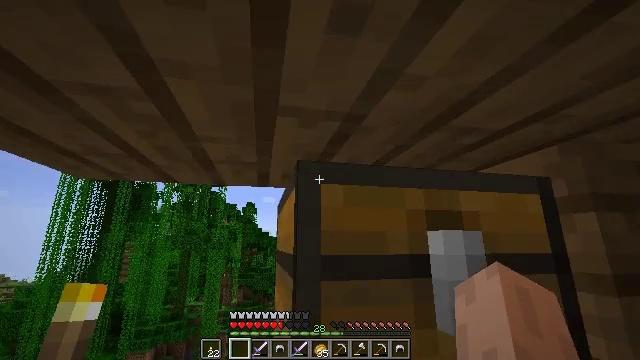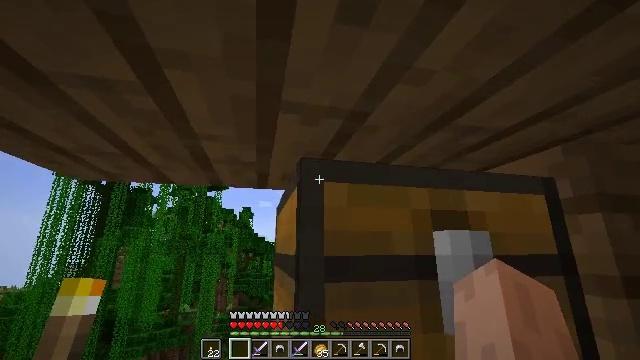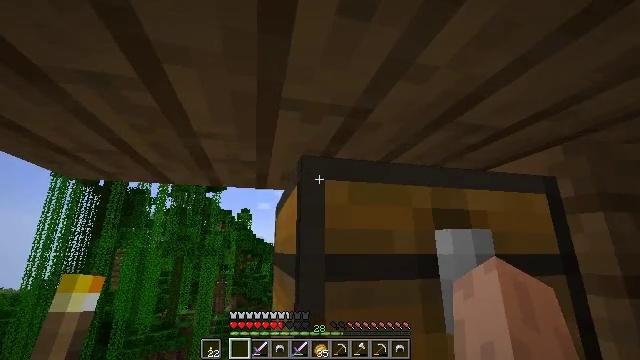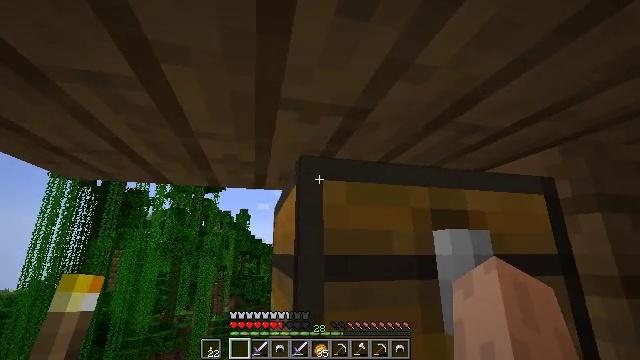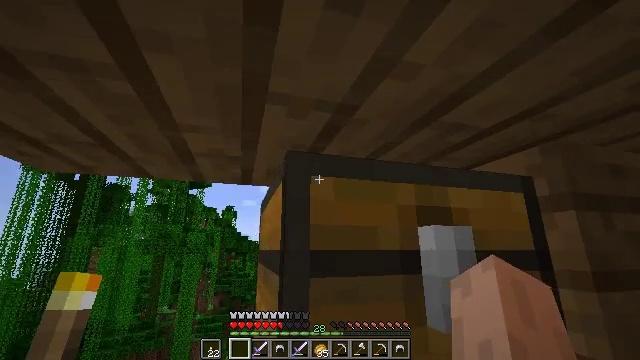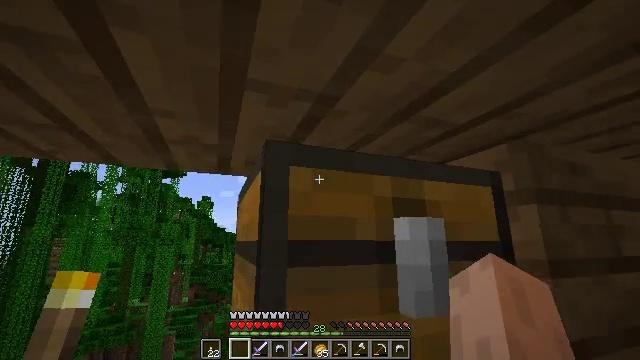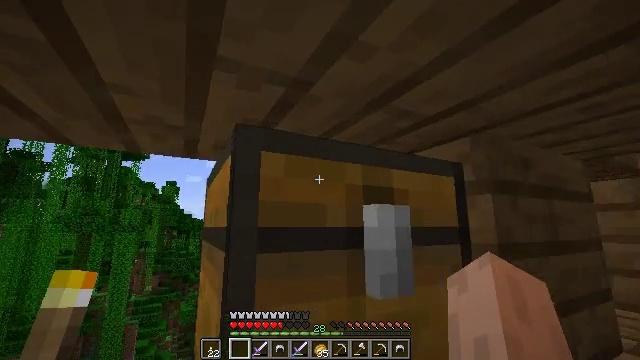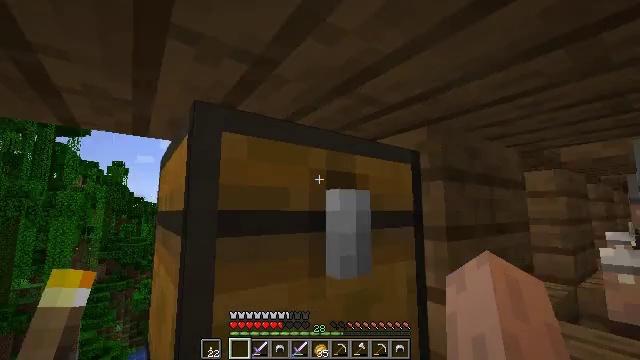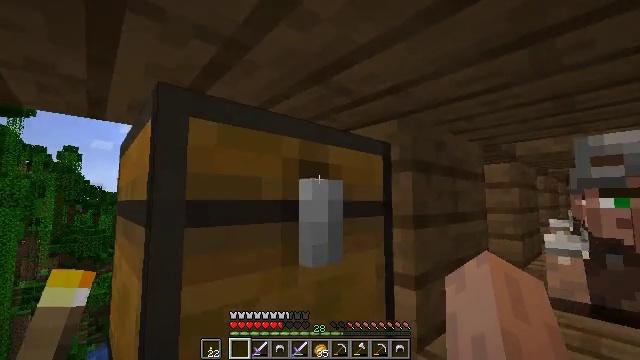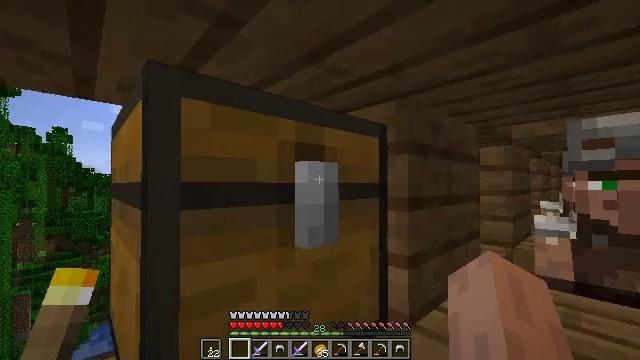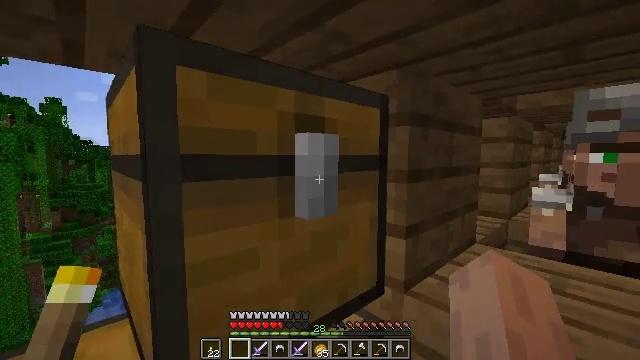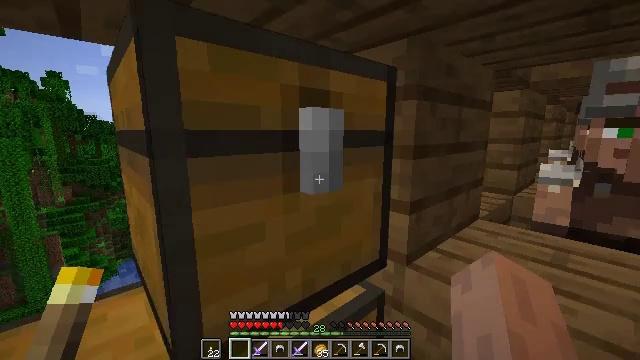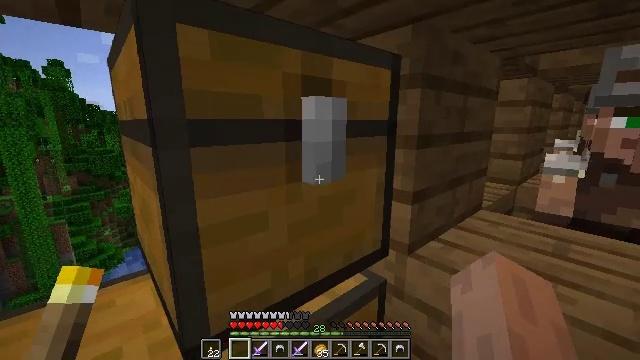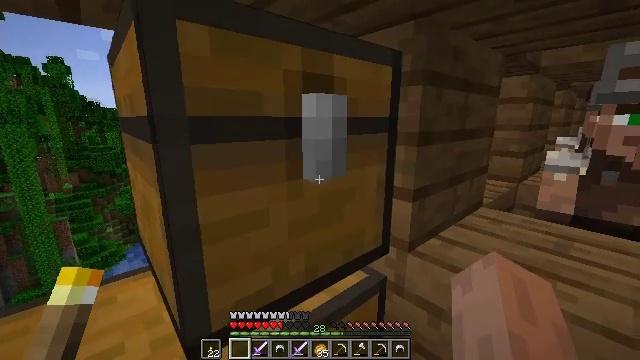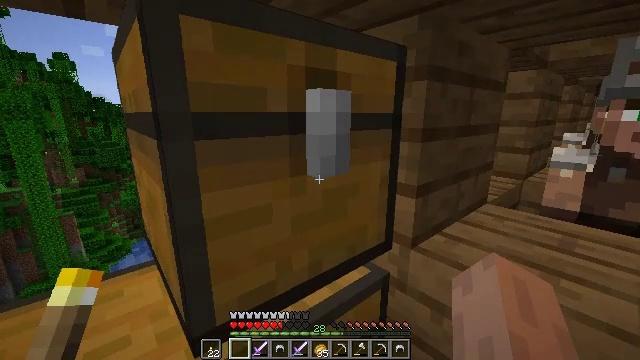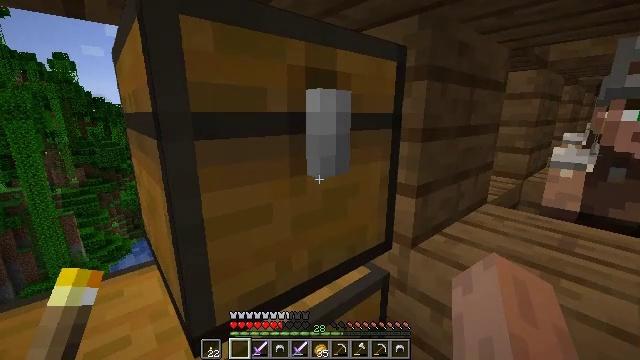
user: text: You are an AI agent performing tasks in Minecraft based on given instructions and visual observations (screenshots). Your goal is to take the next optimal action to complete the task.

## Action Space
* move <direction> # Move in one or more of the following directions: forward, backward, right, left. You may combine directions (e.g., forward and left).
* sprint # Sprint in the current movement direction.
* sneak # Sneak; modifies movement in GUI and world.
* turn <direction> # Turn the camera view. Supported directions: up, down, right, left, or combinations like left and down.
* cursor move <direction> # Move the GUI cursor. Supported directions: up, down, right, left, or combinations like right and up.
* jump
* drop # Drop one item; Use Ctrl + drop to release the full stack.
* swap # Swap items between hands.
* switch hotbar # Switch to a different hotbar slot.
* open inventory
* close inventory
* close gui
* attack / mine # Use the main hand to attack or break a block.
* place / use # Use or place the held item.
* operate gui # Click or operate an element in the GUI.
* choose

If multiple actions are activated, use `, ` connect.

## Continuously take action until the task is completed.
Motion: motion action
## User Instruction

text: Mine the chest to collect it.
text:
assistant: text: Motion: turn up
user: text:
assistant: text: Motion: no_op
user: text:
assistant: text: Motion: no_op
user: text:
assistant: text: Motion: turn right
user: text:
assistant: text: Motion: turn right and down
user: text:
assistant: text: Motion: turn right and down
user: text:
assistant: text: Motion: turn right and down
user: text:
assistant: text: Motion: turn right and down
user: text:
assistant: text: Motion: turn down
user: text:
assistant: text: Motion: turn down
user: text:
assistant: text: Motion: turn left and down
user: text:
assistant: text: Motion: turn down
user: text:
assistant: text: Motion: no_op
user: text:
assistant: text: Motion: no_op
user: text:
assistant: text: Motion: no_op
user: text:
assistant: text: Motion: no_op
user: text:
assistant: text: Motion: no_op
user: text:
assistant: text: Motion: no_op
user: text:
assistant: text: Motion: no_op
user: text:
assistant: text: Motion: no_op
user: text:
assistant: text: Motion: no_op
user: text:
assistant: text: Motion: no_op
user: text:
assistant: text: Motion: no_op
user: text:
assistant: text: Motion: no_op
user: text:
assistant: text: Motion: no_op
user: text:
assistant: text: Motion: no_op
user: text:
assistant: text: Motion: no_op
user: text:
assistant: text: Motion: no_op
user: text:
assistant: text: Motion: no_op
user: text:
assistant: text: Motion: no_op